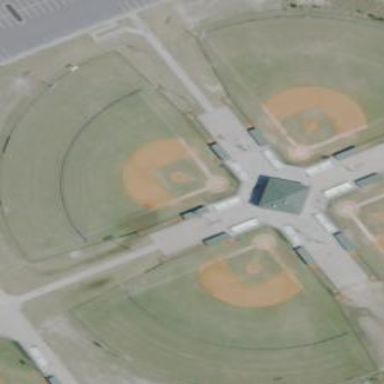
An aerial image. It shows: Baseball pitch for leisure and sports activities.